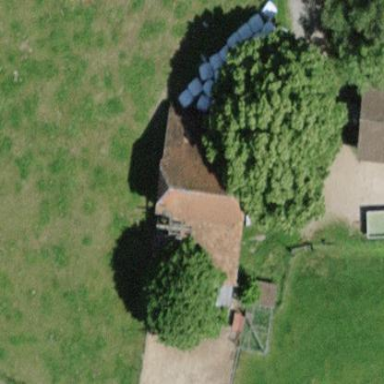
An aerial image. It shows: Barn.